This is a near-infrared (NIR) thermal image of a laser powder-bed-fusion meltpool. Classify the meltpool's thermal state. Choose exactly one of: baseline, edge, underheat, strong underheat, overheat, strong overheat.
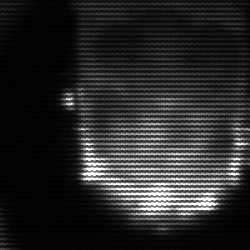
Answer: baseline